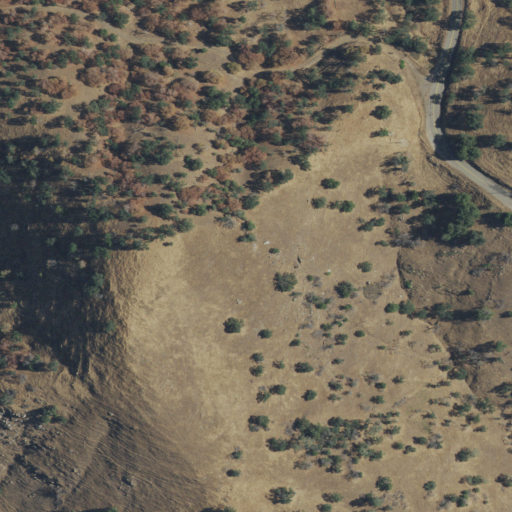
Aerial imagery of mountain in California named Bald Knob containing grassland, shrub, and open development